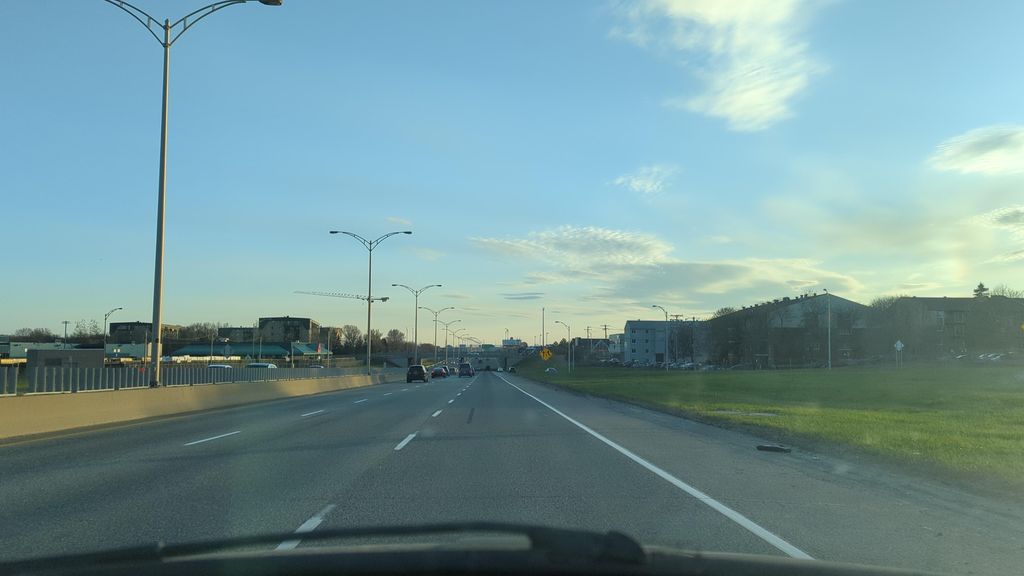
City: quebec_city